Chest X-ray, PA view. Patient: 36 years old, sex M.
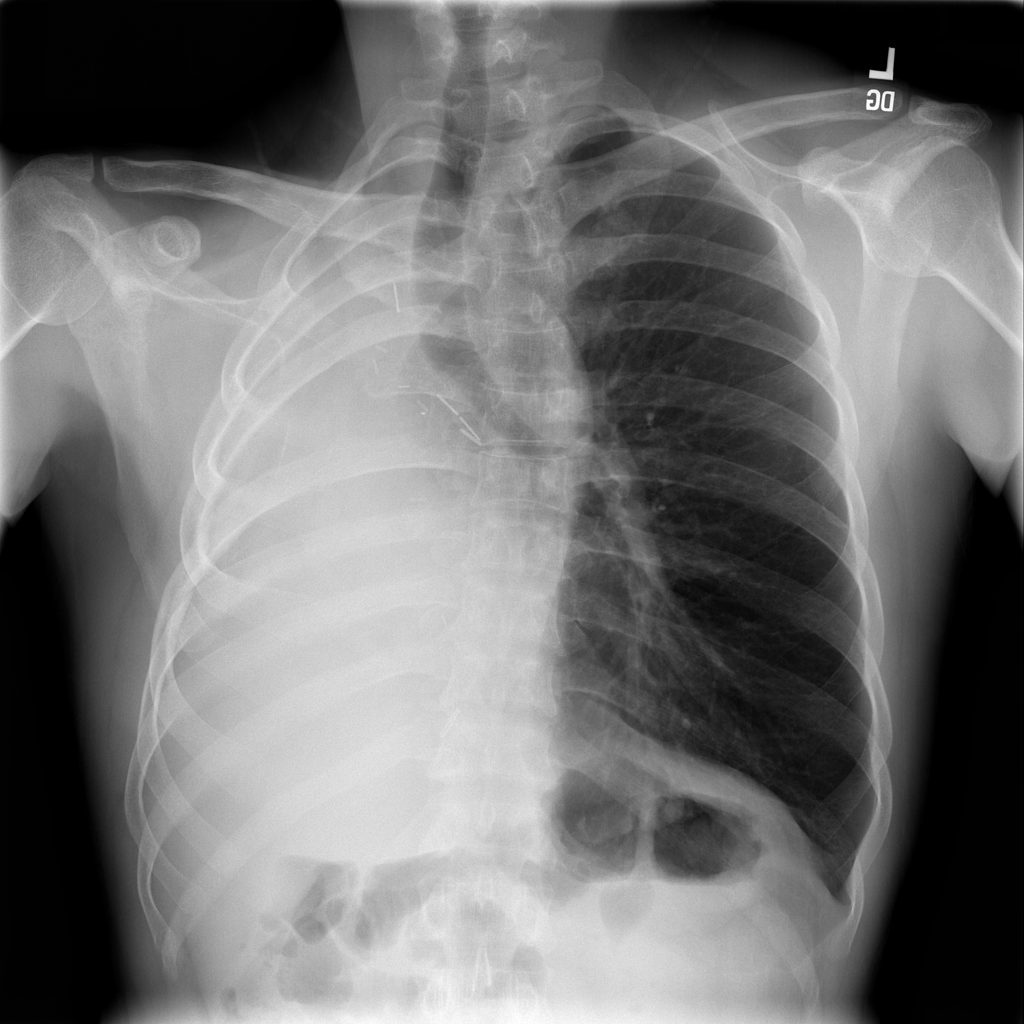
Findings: No Finding